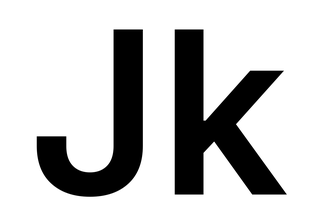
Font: Inter_SemiBold